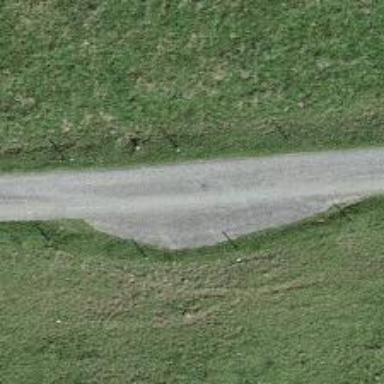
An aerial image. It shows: Passing place on the road.